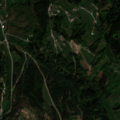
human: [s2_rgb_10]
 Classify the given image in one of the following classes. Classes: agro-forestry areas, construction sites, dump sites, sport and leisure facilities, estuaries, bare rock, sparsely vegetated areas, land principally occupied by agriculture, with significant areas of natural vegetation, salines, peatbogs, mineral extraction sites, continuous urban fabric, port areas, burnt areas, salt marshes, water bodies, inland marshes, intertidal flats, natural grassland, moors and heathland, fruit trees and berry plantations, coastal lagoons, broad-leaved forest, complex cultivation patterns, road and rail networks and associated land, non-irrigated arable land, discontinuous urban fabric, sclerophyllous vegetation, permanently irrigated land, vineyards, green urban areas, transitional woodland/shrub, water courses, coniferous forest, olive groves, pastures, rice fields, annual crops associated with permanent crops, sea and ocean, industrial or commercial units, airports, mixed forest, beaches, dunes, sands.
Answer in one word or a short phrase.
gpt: pastures, land principally occupied by agriculture, with significant areas of natural vegetation, mixed forest, transitional woodland/shrub